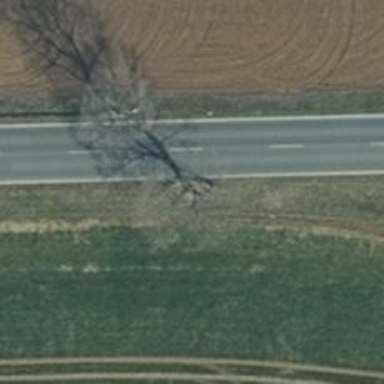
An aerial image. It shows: Deciduous broadleaved tree.